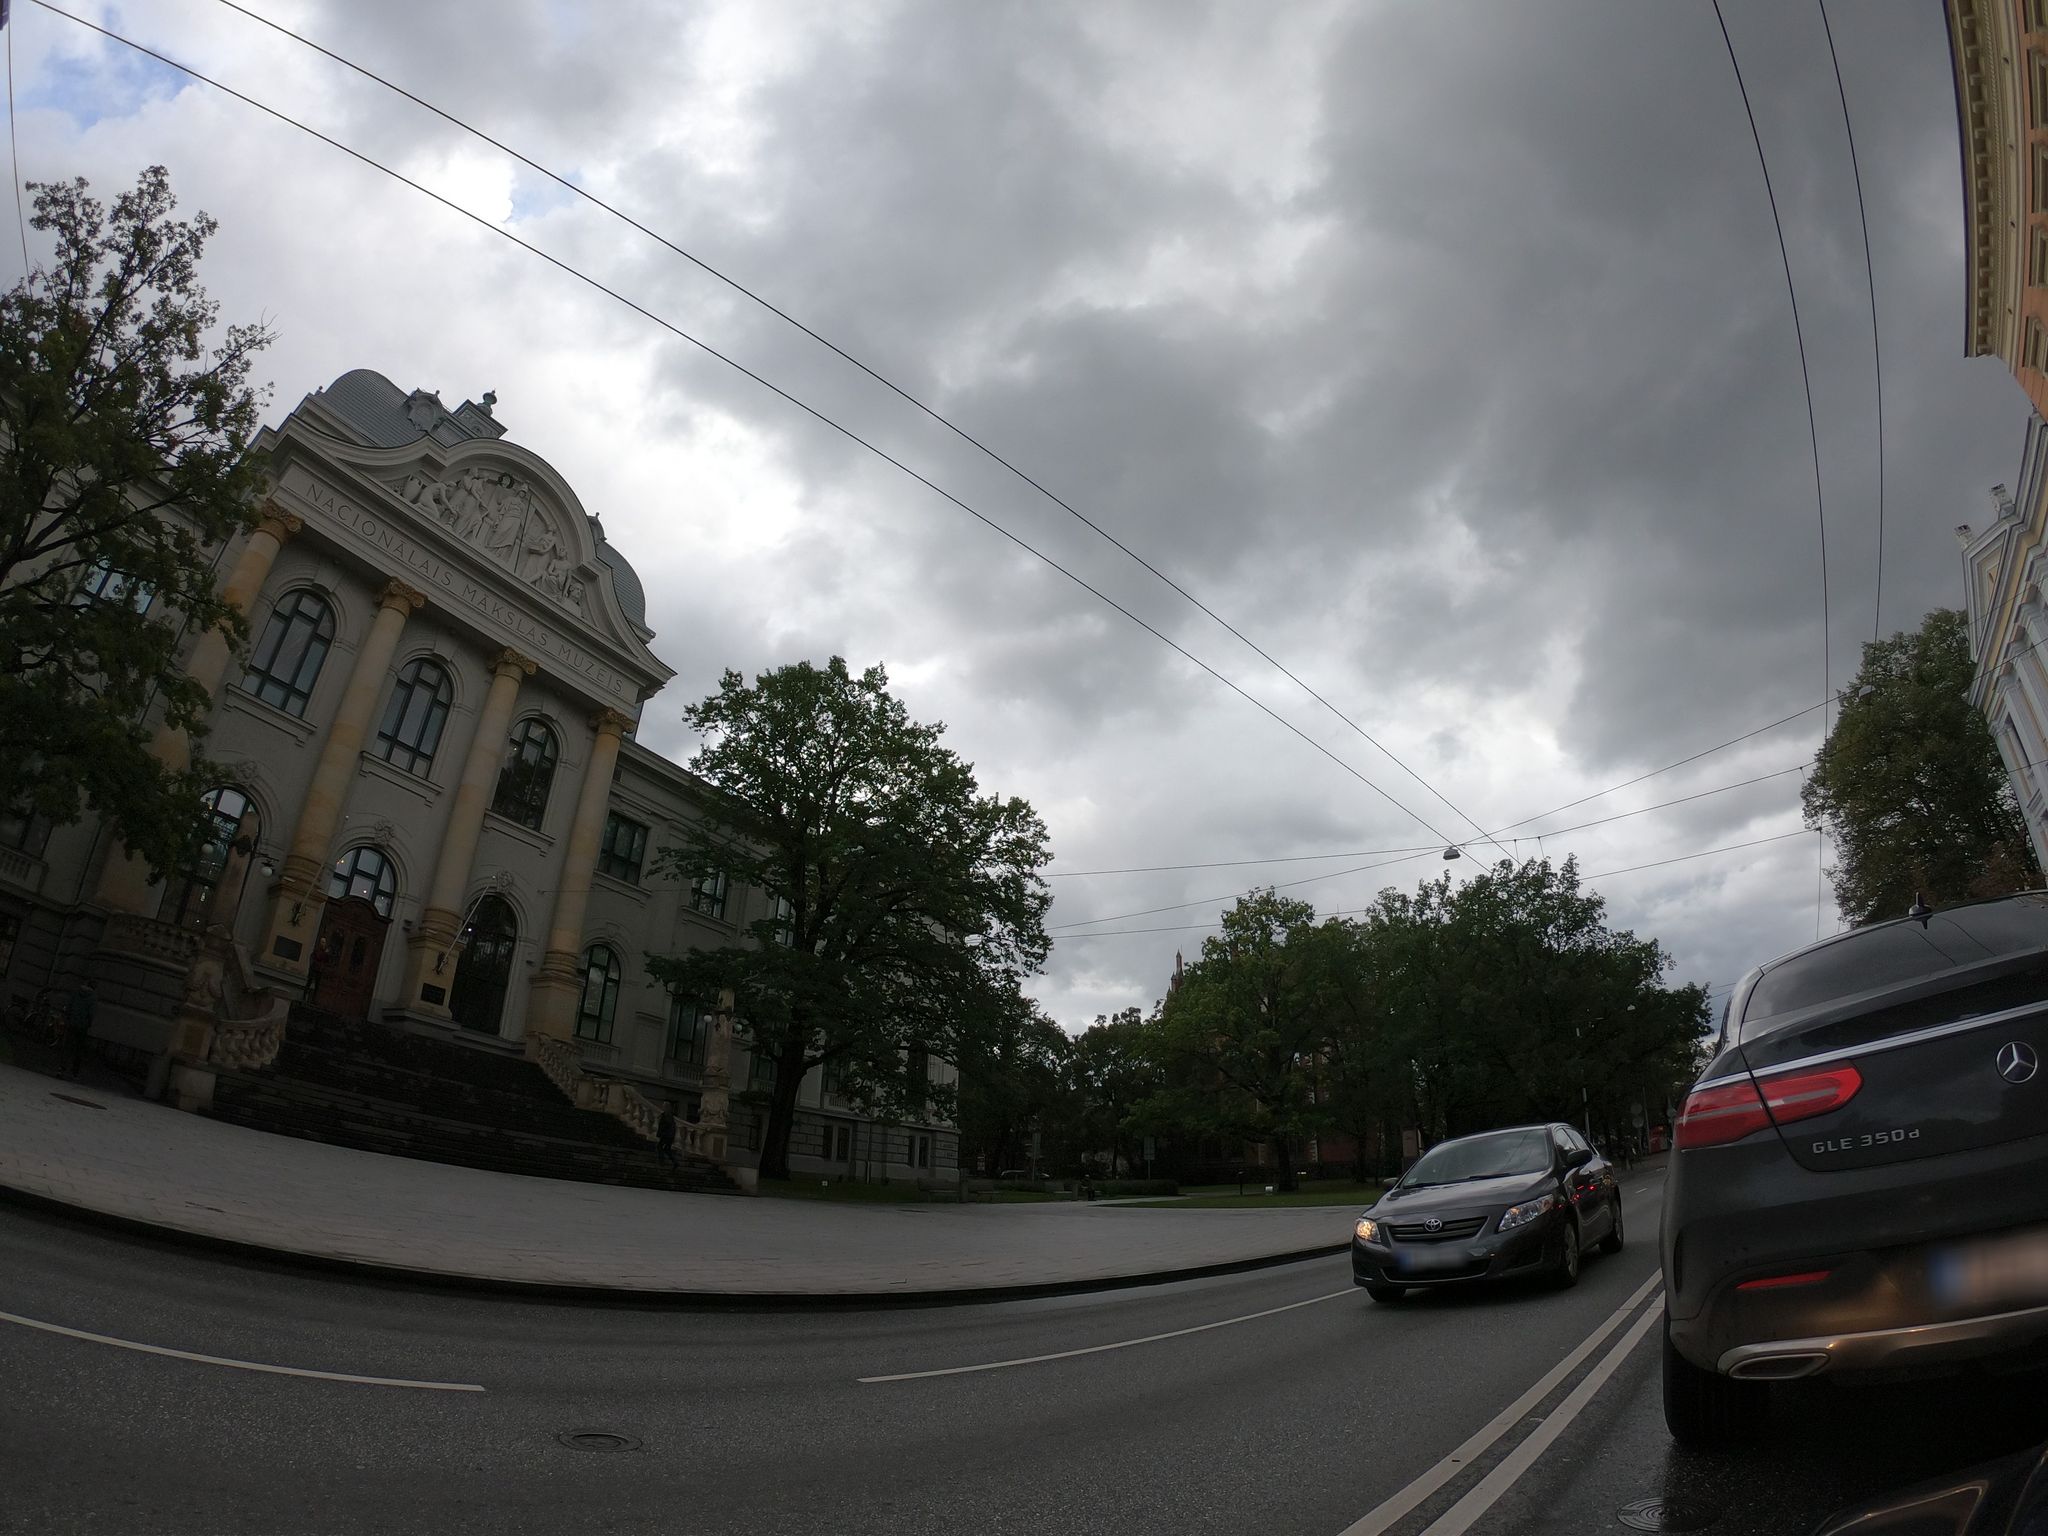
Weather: cloudy
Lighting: day
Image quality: good
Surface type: driving surface
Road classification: primary
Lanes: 4
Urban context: urban centre
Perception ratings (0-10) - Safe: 4.56, Lively: 6.16, Beautiful: 6.02, Boring: 3.74, Depressing: 1.25, Wealthy: 7.9